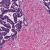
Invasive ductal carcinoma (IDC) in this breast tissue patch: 1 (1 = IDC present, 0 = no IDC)